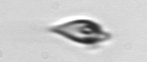
Label: Oxytoxum